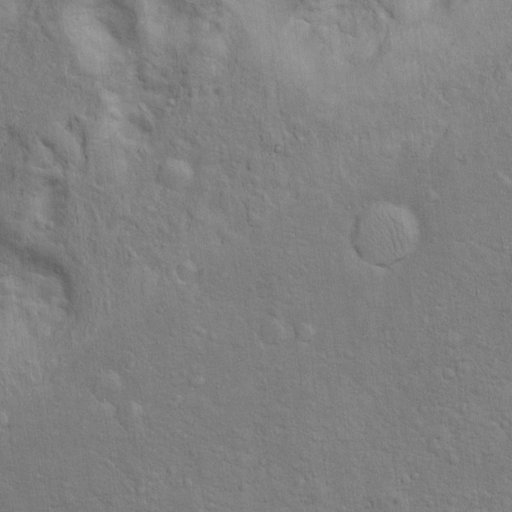
Objects detected: cone, cone, cone, cone